Aerial crown-view tile of a tropical tree (Barro Colorado Island, Panama), acquired 20250616:
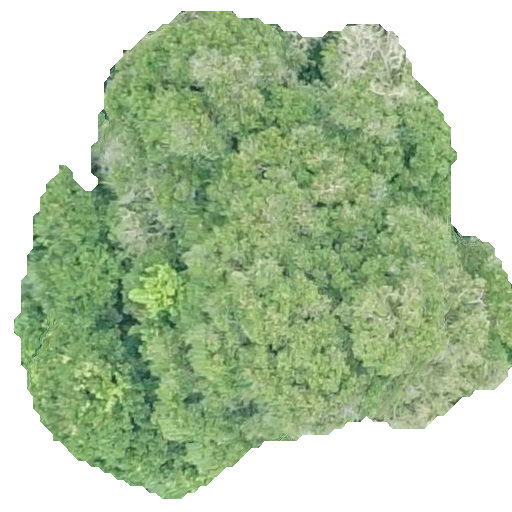
Species: Prioria copaifera
GBIF accepted scientific name: Prioria copaifera
Crown area: 250.411 m²